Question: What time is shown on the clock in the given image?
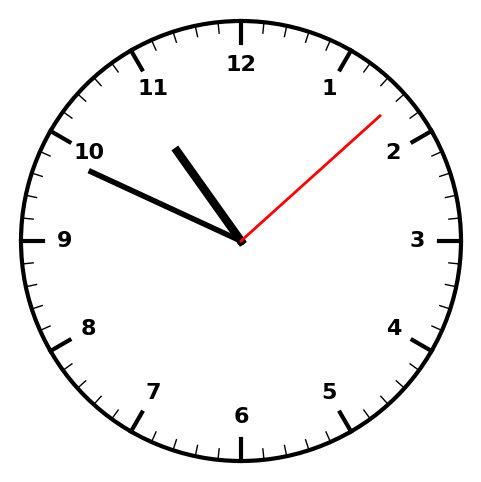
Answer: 10:49:08